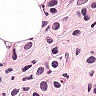
Metastatic tissue present: yes